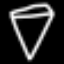
Label: diamond